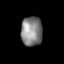
Tissue: prostate
Cell type: T cells
Senescence score: 0.7529
Nuclear area (px): 615
Mean DAPI intensity: 132.436